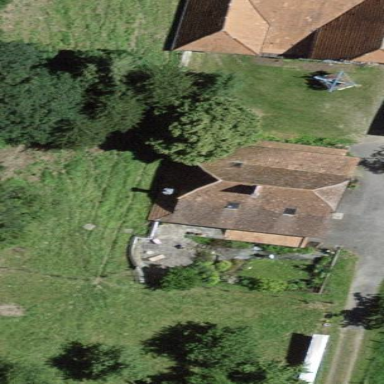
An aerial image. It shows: Simple house.